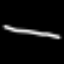
Label: pencil